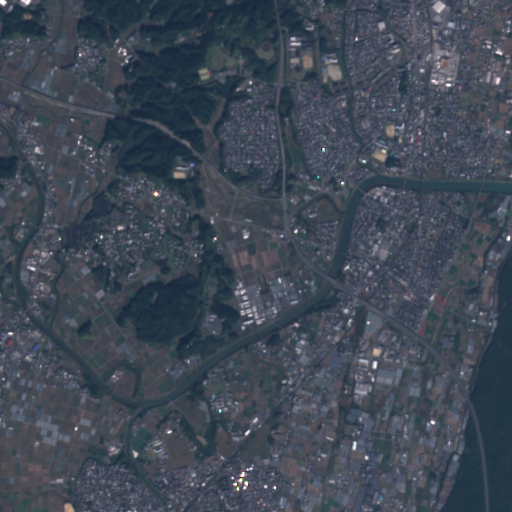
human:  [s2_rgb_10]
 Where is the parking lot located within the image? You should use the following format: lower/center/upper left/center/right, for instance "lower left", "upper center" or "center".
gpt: The parking lot is located in the upper right of the image.
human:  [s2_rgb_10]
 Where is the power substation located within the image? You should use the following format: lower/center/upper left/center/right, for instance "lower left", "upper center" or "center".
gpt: The power substation is located in the upper right of the image.
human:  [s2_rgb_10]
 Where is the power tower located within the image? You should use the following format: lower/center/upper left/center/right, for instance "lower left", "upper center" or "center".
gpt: The power tower is located in the upper center of the image.
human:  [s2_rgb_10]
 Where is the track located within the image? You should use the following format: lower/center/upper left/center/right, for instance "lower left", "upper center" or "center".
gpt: The track is located in the upper center of the image.
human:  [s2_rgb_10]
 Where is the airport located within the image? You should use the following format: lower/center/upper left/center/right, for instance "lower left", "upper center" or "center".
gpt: There is no airport in the image.